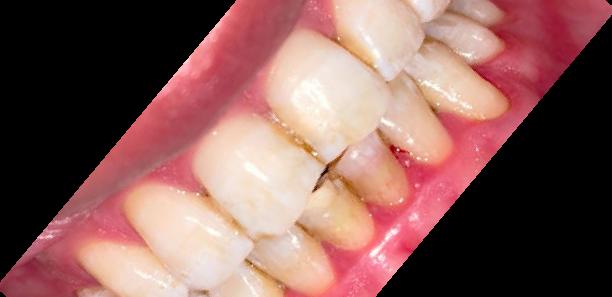
Condition: Calculus